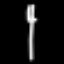
Label: fork